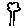
Label: tree